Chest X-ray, PA view. Patient: 46 years old, sex F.
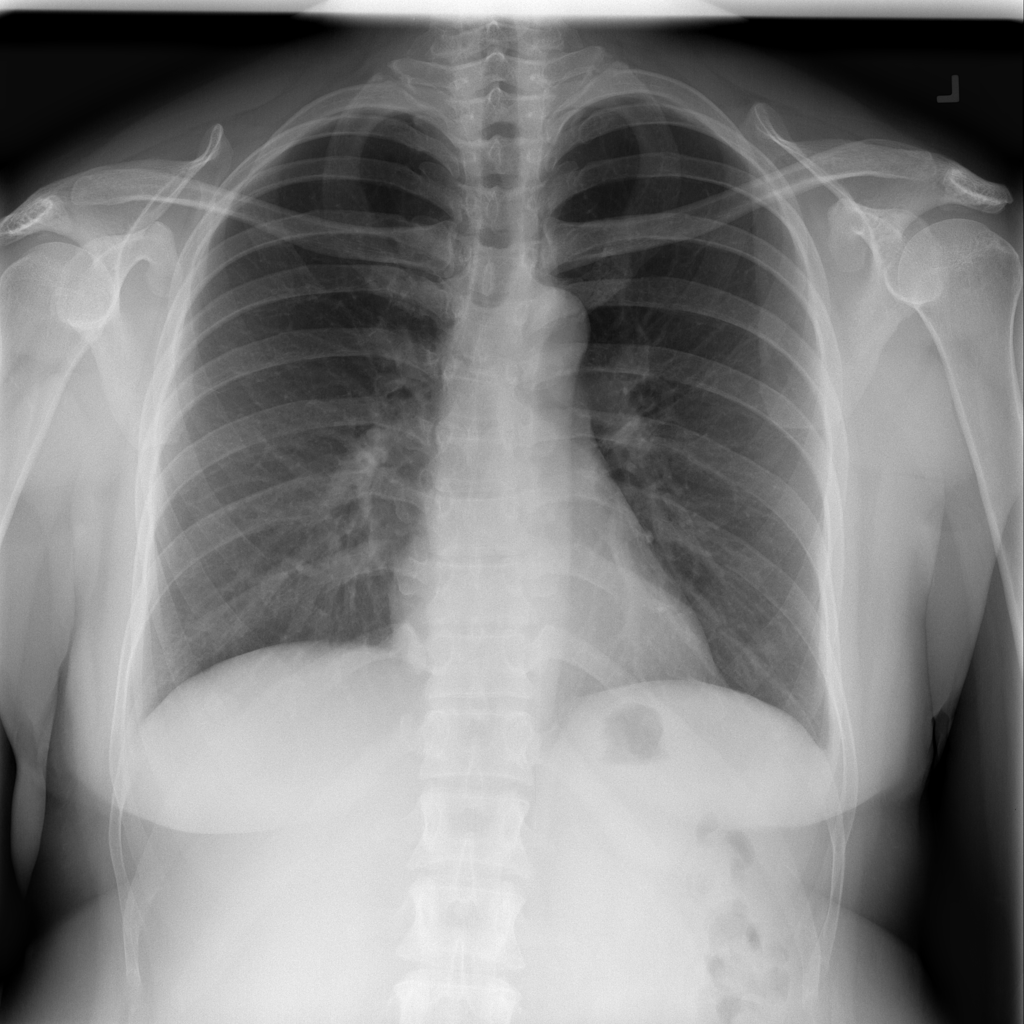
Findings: No Finding